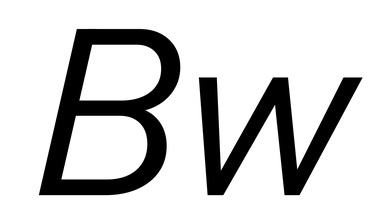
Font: InstrumentSans-Italic_Italic